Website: bh-photo
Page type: receipt
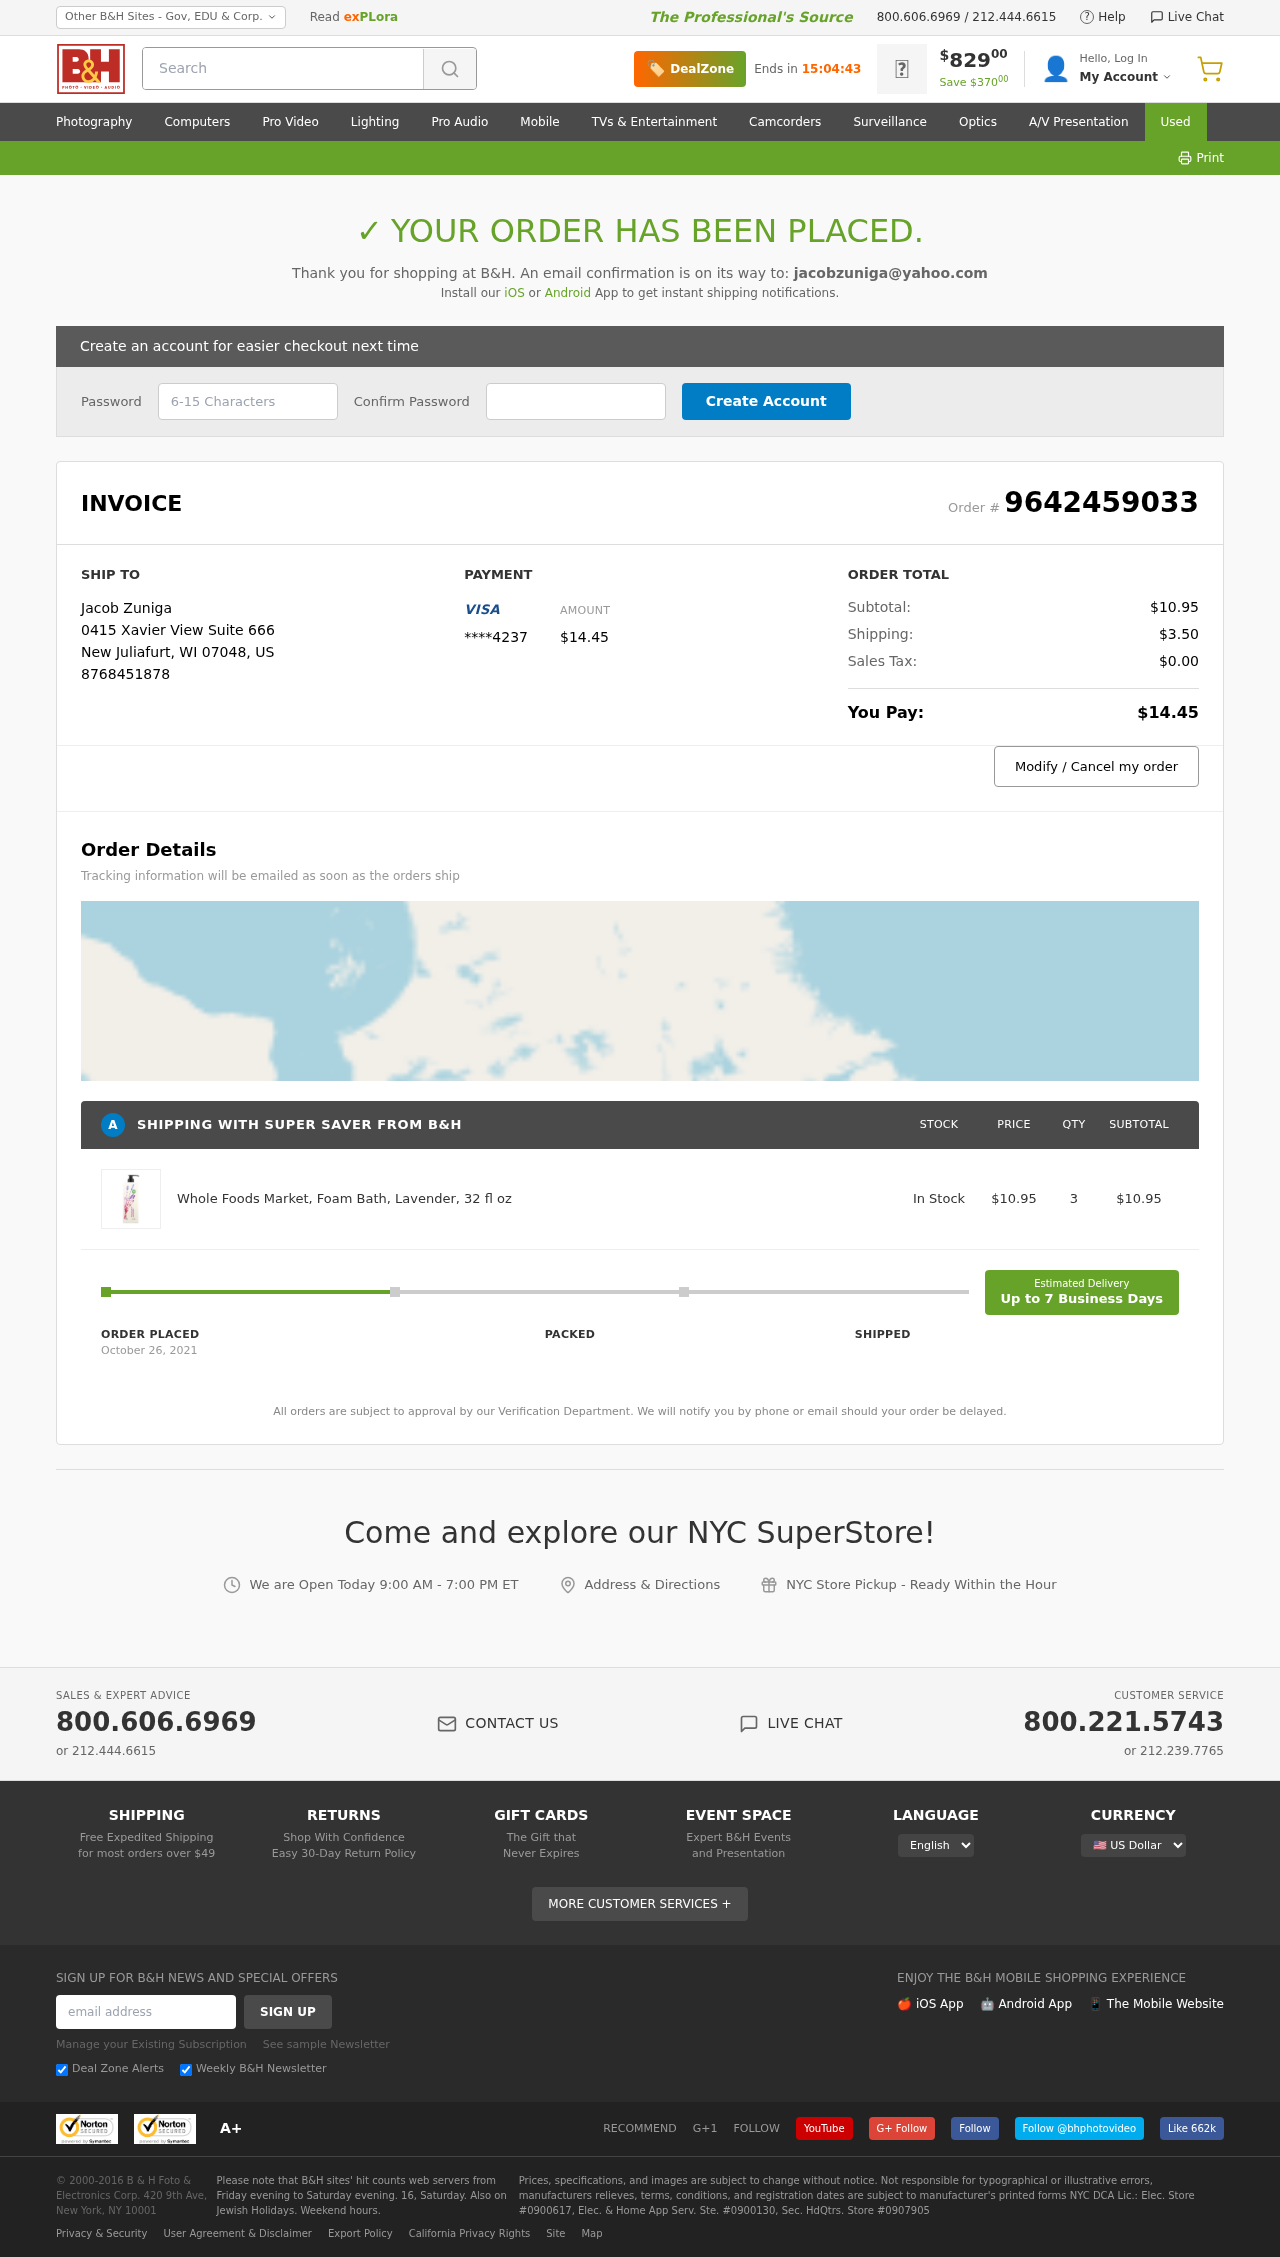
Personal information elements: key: PII_CARD_LAST4
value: ****4237
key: PII_CITY
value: New Juliafurt
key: PII_COUNTRY_CODE
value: US
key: PII_EMAIL
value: jacobzuniga@yahoo.com
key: PII_FULLNAME
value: Jacob Zuniga
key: PII_PHONE
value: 8768451878
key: PII_POSTCODE
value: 07048
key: PII_STATE_ABBR
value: WI
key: PII_STREET
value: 0415 Xavier View Suite 666
Product elements: key: PRODUCT1_NAME
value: Whole Foods Market, Foam Bath, Lavender, 32 fl oz
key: PRODUCT1_PRICE
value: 10.95
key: PRODUCT1_QUANTITY
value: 3
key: PRODUCT1_SUBTOTAL
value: $10.95
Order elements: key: ORDER_ID
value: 9642459033
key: ORDER_TOTAL
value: $14.45
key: ORDER_SUBTOTAL
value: $10.95
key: ORDER_SHIPPING_COST
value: $3.50
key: ORDER_TAX
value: $0.00
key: ORDER_DATE
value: October 26, 2021
Search elements: key: HEADER_SEARCH
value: Search